Question: I have a data set set up with the following structure:
> Q, FY, Name, Category, SubCategory, total, part1, part2, part3
q1, 2005, proj1, cat1, subcat1, 100, 25, 50, 25
q1, 2005, proj2, cat1, subcat1, 100, 25, 50, 25
q1, 2005, proj3, cat1, subcat1, 100, 25, 50, 25
q1, 2005, proj4, cat1, subcat1, 100, 25, 50, 25
q2, 2005, proj1, cat1, subcat1, 100, 25, 50, 25
q2, 2005, proj2, cat1, subcat1, 100, 25, 50, 25
q3, 2005, proj11, cat1, subcat1, 100, 25, 50, 25
q4, 2005, proj12, cat1, subcat1, 100, 25, 50, 25
q4, 2005, proj5, cat1, subcat1, 100, 25, 50, 25
I've been able to sum the totals according to the quarter within a fiscal year, and total the amounts according to the category, and was able to render this data to the graphs.
What I'm currently interested in, but having trouble with grasping, is how to loop through the part1, part2, part3 columns and obtain the sums of those columns then render them as a barchart with each column representing itself as it's own bar.. My goal is to be render a bar chart of the partial sums, then be able to adjust the totals according the filters on selected time frames or particular categories.
Any advice on how I could go about this? Is it necessary to create a dimension for each column then sum the total according to that dimension, or is it just a matter of iterating through the columns with a loop? i.e. looking to render a chart along the lines of this.. each column name is listed as an individual bar

Thanks in advance!
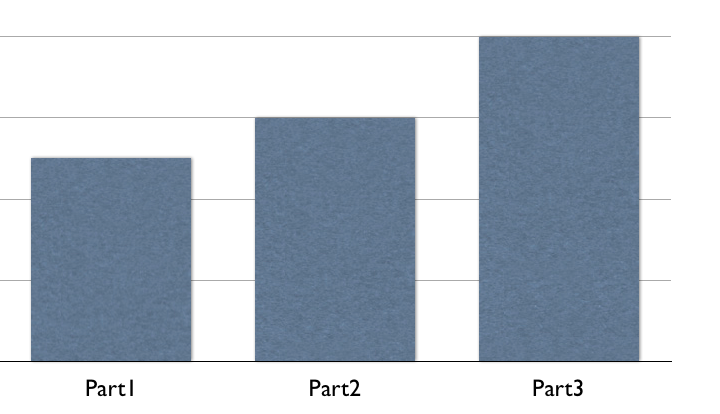
Answer: You can take a look at my response to <URL>. In short, you need to format your data to look like this:
'''
Q, FY, Name, Category, SubCategory, part
q1, 2005, proj1, cat1, subcat1, part1, 25
q1, 2005, proj2, cat1, subcat1, part2, 50
q1, 2005, proj2, cat1, subcat1, part3, 25
'''
Here is an example: <URL>